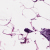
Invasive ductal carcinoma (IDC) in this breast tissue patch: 0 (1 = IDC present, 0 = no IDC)